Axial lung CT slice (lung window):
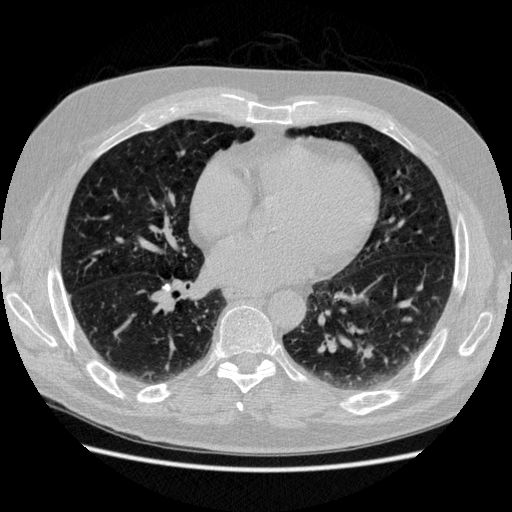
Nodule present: no